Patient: sex F, age 46
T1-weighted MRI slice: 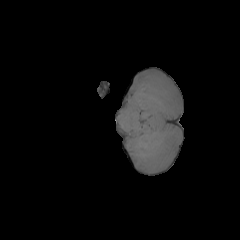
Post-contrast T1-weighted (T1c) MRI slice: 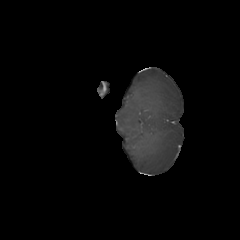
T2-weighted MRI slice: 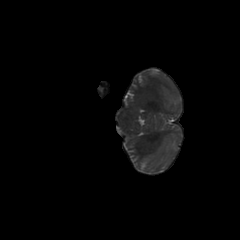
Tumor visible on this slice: no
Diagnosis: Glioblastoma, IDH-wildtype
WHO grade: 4